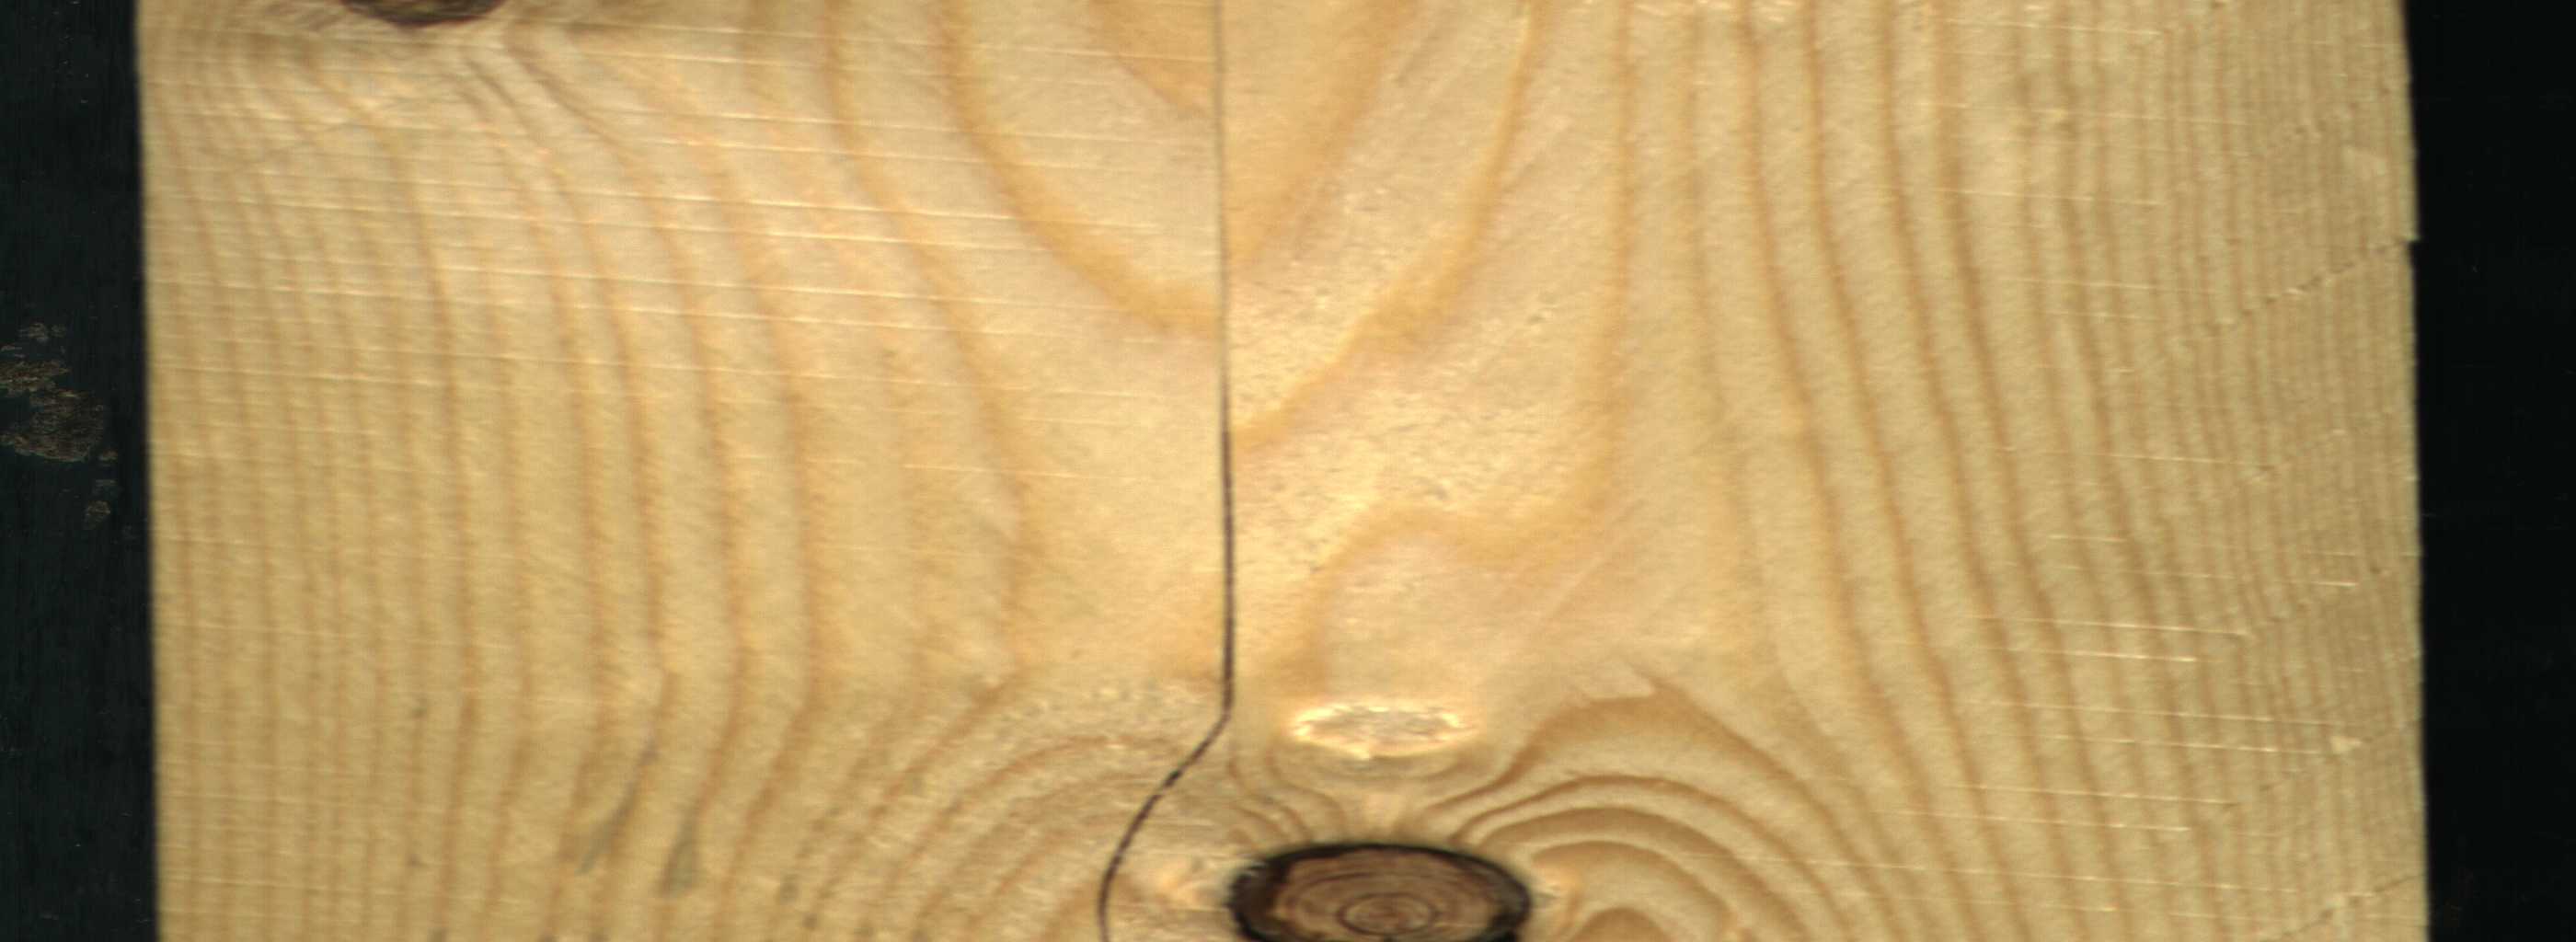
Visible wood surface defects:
Crack
Dead_Knot
Dead_Knot